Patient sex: M
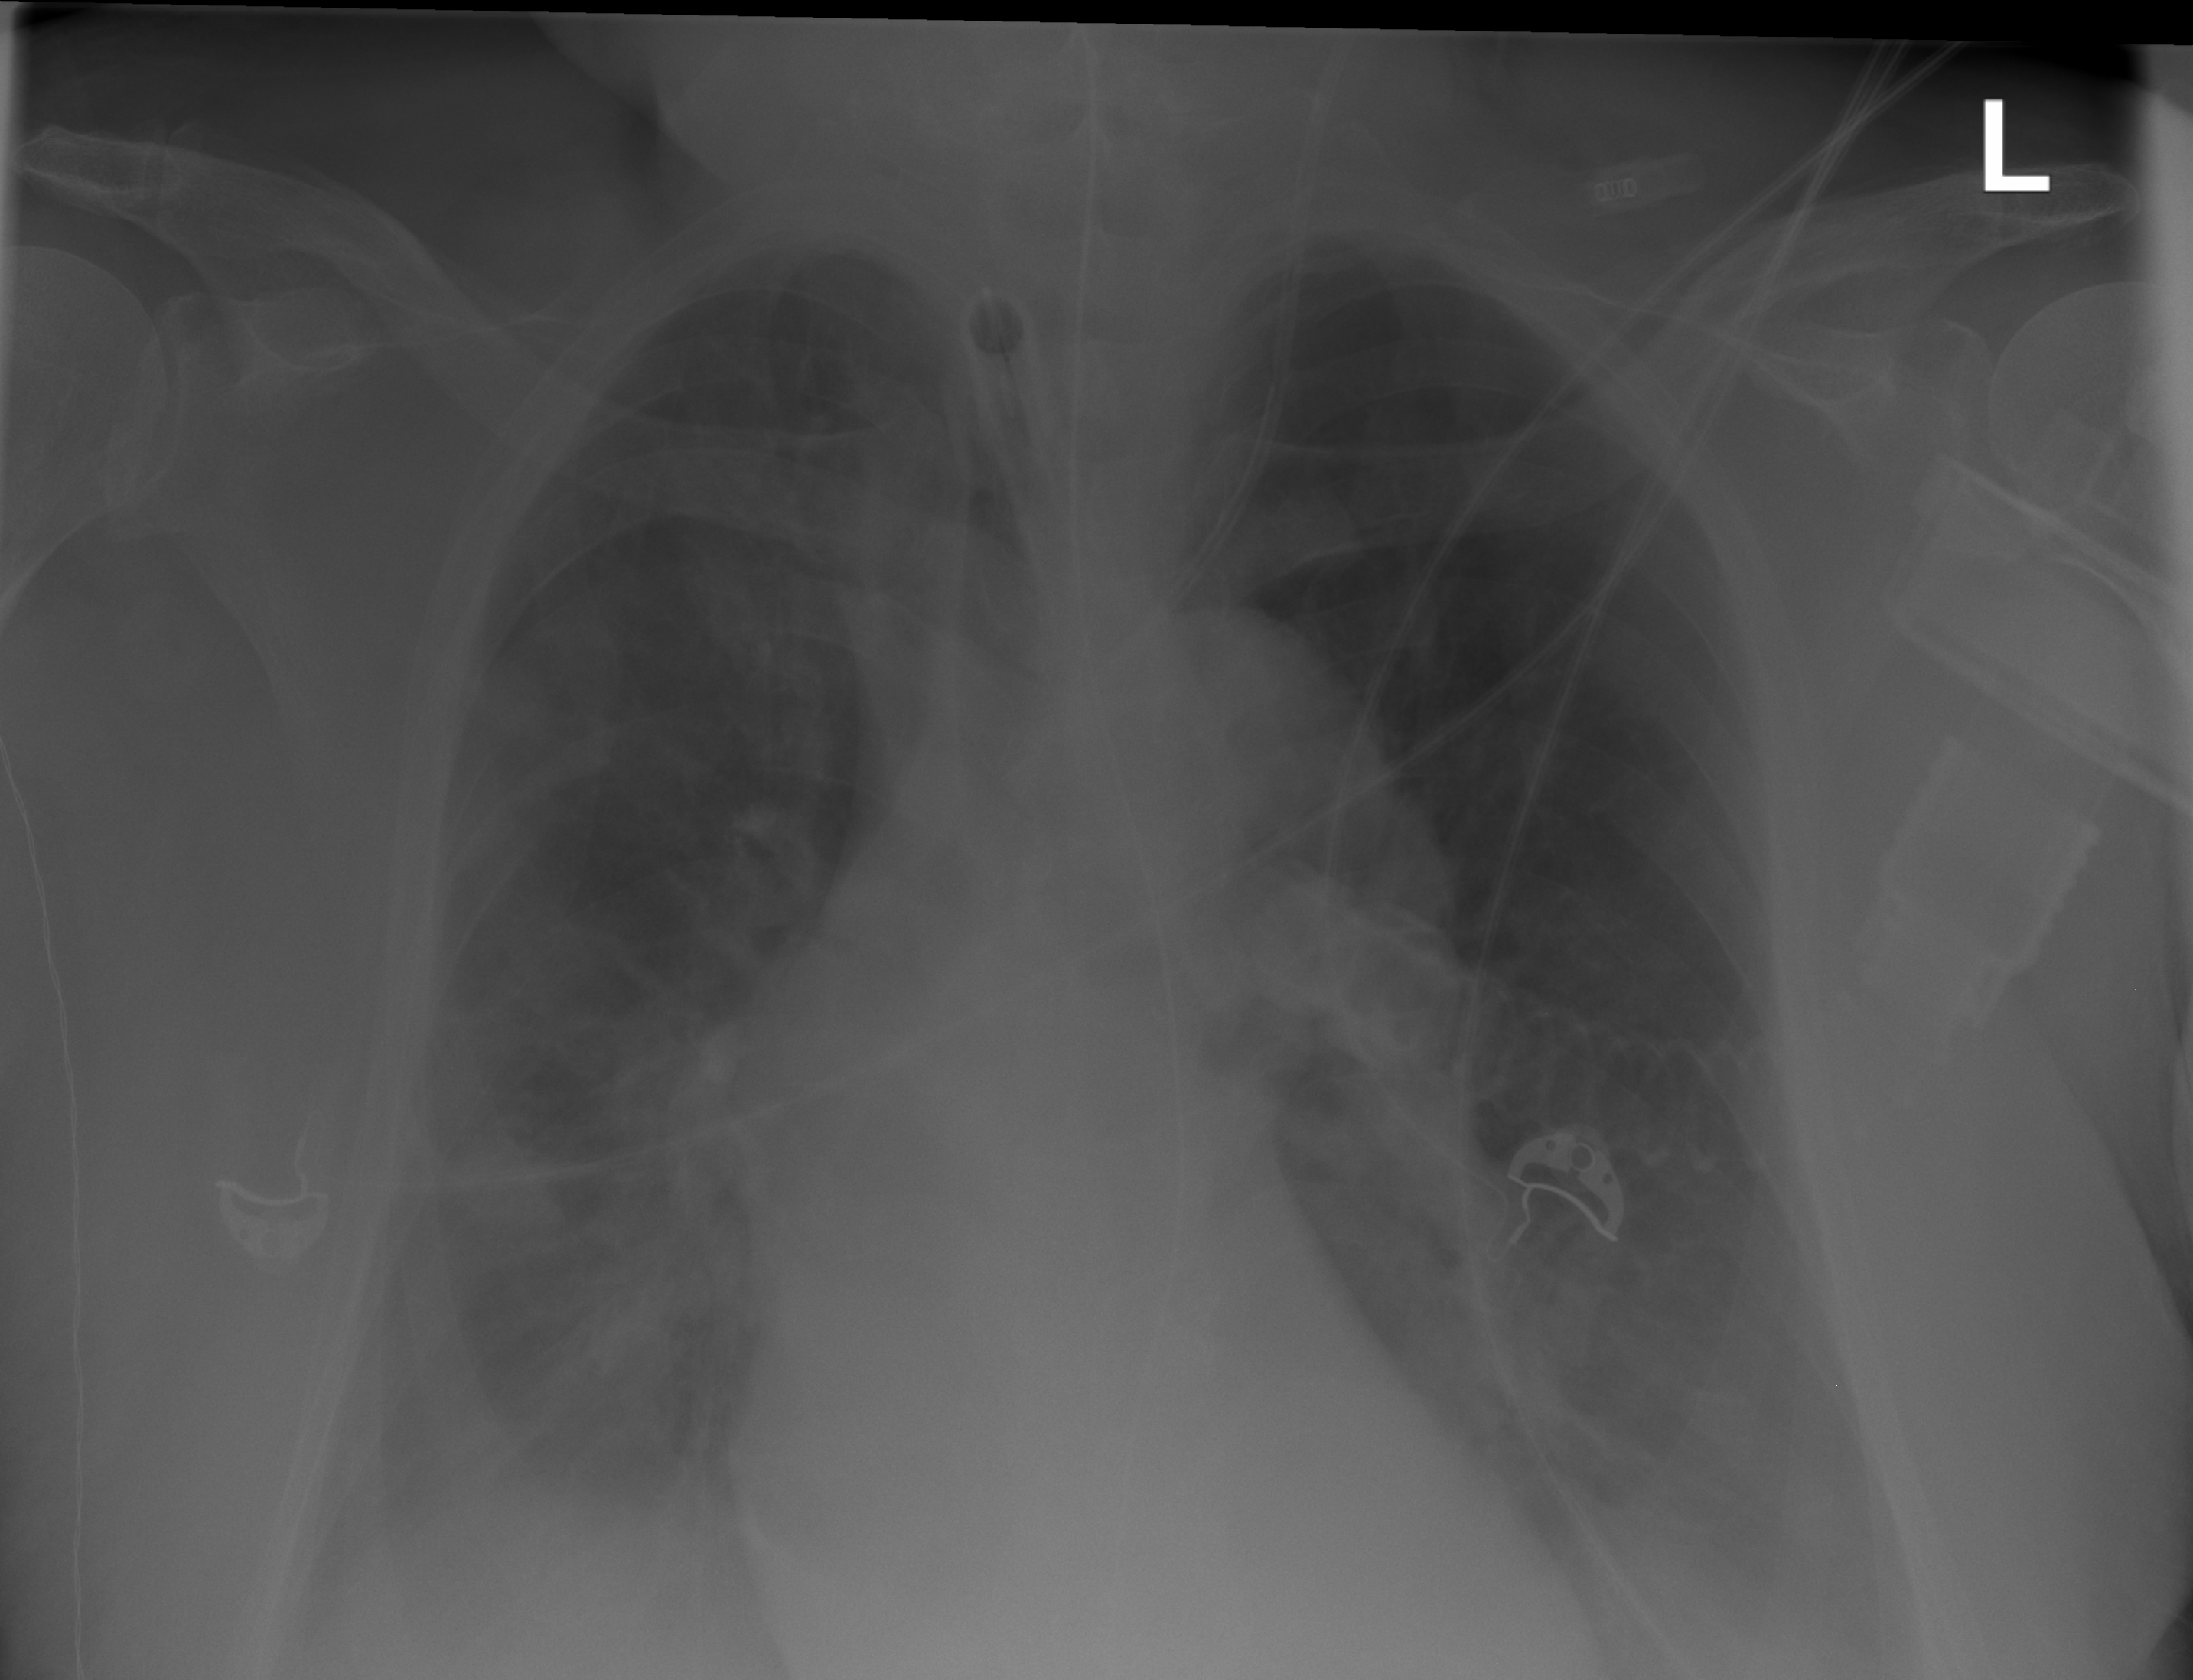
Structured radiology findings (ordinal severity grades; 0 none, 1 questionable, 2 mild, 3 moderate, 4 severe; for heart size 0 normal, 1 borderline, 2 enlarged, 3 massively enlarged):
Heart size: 0
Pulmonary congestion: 2
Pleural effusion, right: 2
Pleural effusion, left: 2
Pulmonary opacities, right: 2
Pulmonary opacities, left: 0
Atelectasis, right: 2
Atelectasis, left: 2